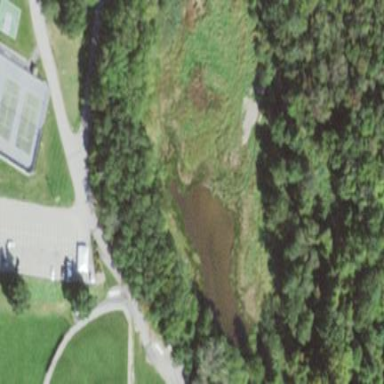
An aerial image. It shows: Peaceful pond surrounded by nature.